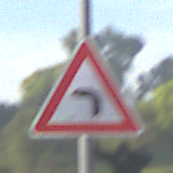
Verkehrszeichen: KurveLinks
Umgebung: Outdoor, Suburban
Tageszeit: SunriseSunset
Wetter: PartlyCloudy
Licht: Natural
Jahreszeit: NotSpecified
Kontrast: HighContrast